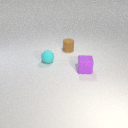
small purple rubber cube in front of small brown rubber cylinder